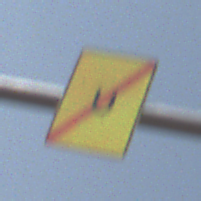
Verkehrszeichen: EndeUmleitung
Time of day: MorningAfternoon
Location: Outdoor (Nature)
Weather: PartlyCloudy
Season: NotSpecified
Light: Natural